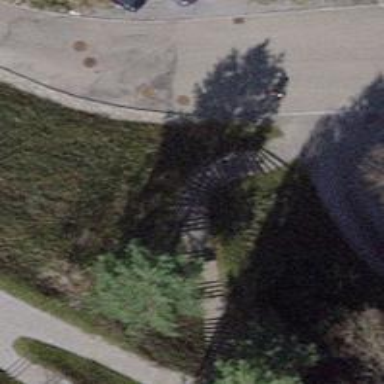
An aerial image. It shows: Set of steps on the road.